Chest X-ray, AP view. Patient: 34 years old, sex F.
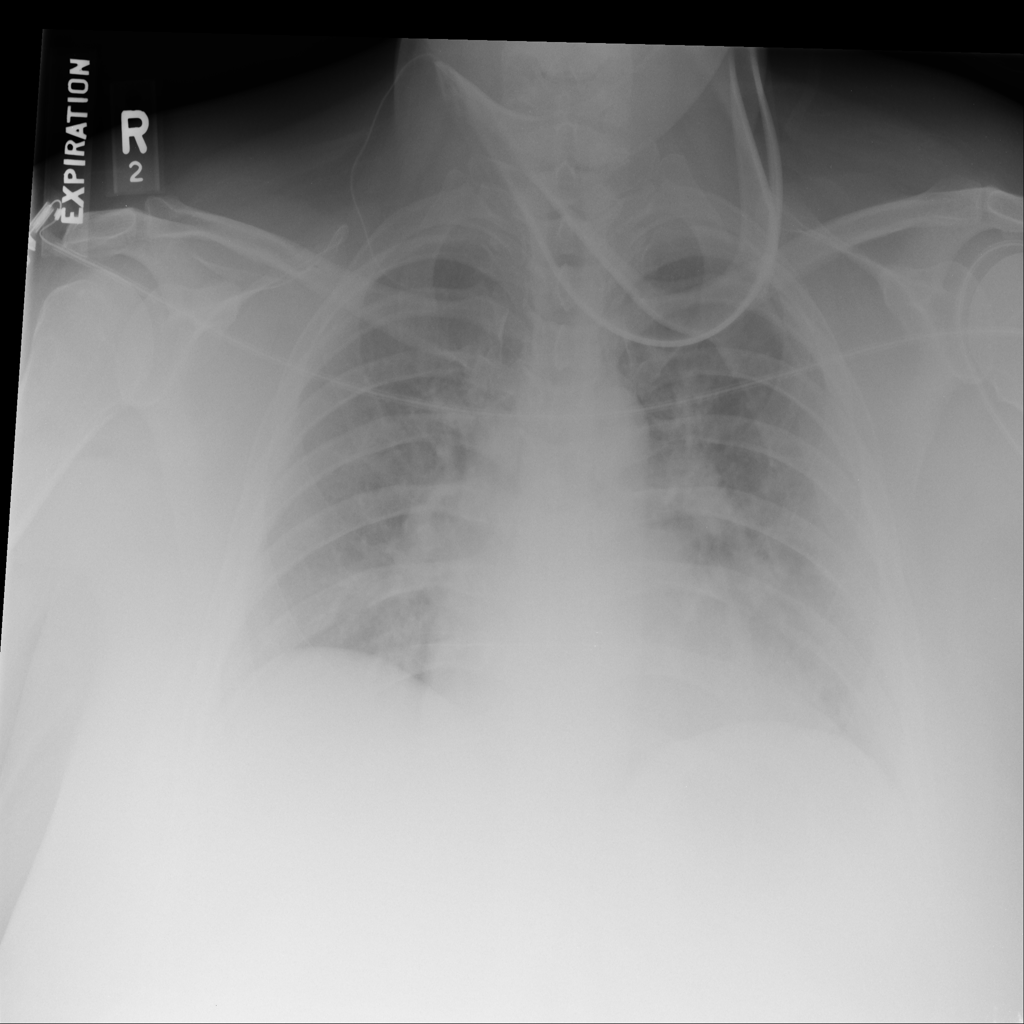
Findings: No Finding